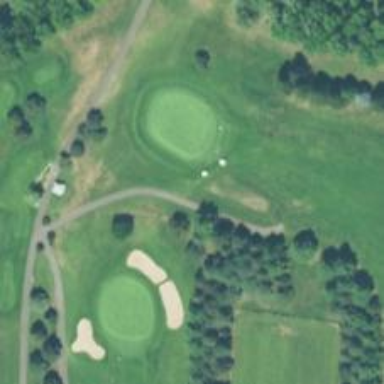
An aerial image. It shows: Path for both road and golf.